Question: IN my rails application flash message is visible but without its proper blocks and colors.
falsh message "Invalid data double check your field"

I successfully add bootstrap-sass gem in my gem file. and run bundle install.
Code of flash message .
'''
<% flash.each do |key, value| %>
<div class="alert alert-<%= key%>">
<%= value %></div>
<% end %>
'''
Code of Calling flash hash
'''
flash[:error] = 'Invalid Data Double Check Your Field'
'''
i also require file properly
'''
*= require bootstrap
//= require bootstrap
'''
Now how i solve this error?????
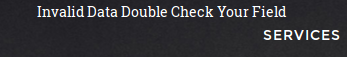
Answer: Because there's no 'alert-error' CSS class in bootstrap. It should be 'alert-danger'.
If you want, then you can refer to <URL>, but you can use the same approach to suit your requirement.